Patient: sex M, age 23
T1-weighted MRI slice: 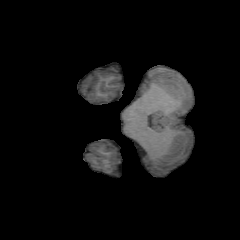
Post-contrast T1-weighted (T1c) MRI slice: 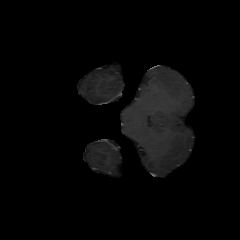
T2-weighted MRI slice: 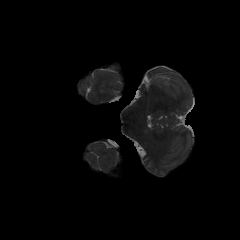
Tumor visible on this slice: no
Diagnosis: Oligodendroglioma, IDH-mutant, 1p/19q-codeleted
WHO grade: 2